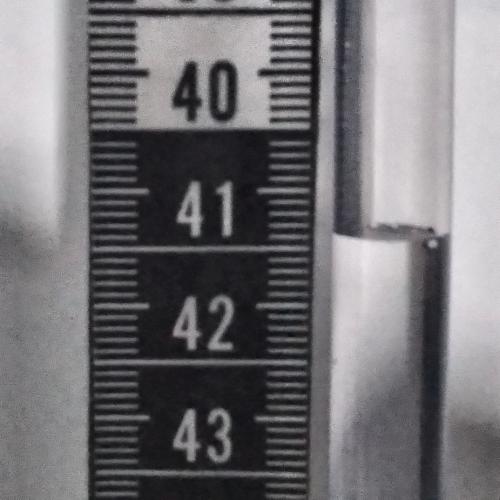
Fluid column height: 41.4 cm